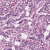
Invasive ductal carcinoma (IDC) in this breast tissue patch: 1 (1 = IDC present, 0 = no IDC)